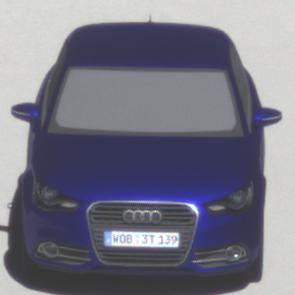
Make: Audi
Model: A1 Sportback 1.2 TFSI
Detailed model: A1 (8X) Sportback
Model produced from: 2012/03
Model produced until: 2014/11
Doors: 5
Color: blue
Road condition: dry road
Daytime: midday
Contrast: high contrast